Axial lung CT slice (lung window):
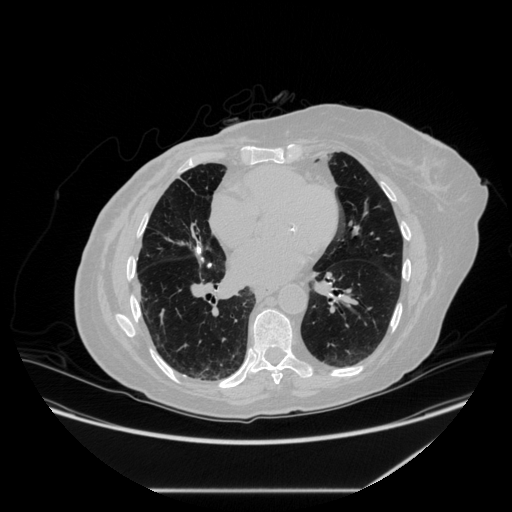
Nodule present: no